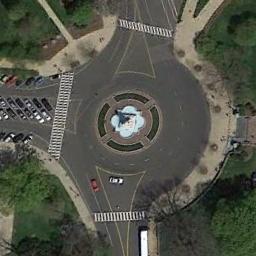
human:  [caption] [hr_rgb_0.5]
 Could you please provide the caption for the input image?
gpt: There are many cars at the roundabout .

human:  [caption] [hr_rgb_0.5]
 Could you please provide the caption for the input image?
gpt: The roundabout is on the grass next to trees and parking lot .

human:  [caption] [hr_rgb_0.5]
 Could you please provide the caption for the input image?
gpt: There are some trees and a large lawn around the roundabout, And many cars are parked in the open space near the roundabout .

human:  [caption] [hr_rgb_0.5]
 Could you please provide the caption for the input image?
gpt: The roundabout with three exits and entrances is in the forest and a sculpture is in the middle of the roundabout .

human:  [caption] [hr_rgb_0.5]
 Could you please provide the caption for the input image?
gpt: There are some green trees and many cars beside the roundabout .